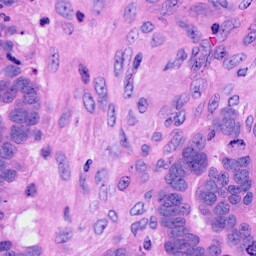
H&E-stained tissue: Ovarian